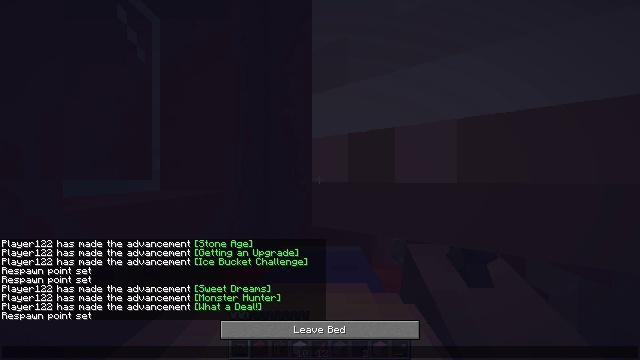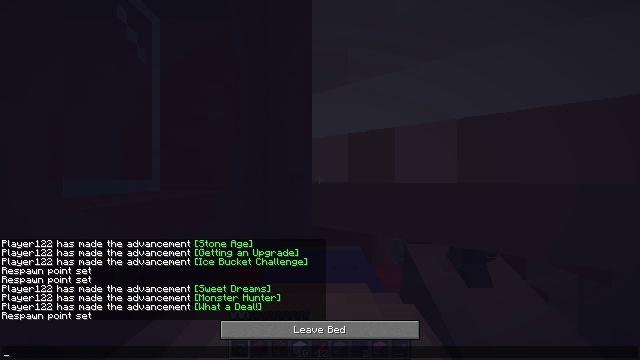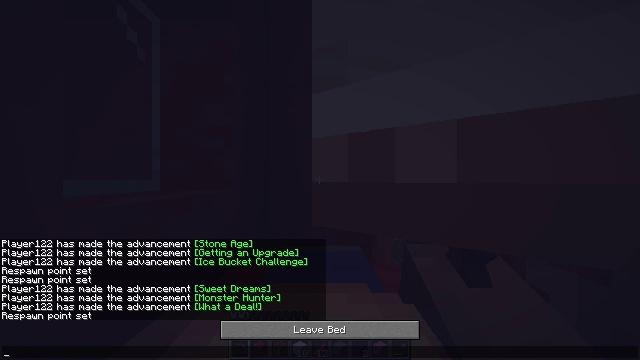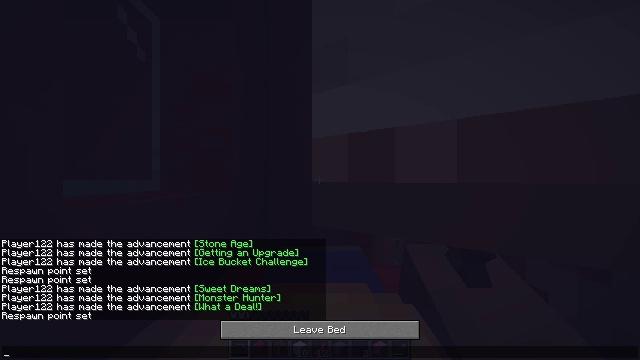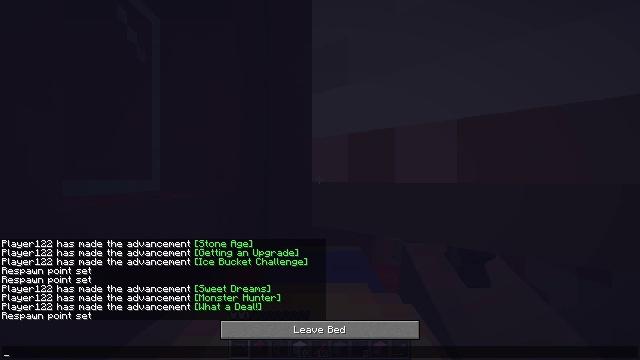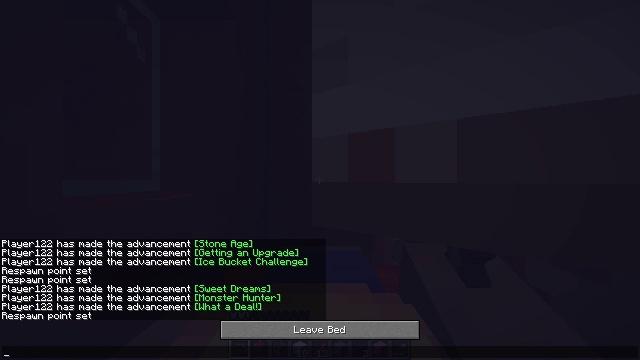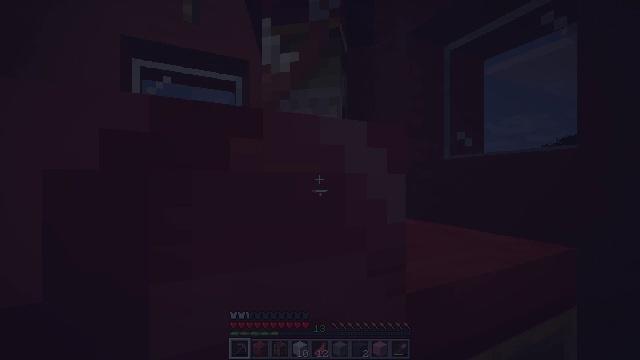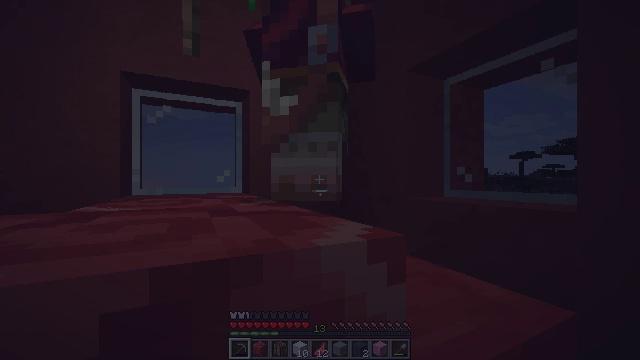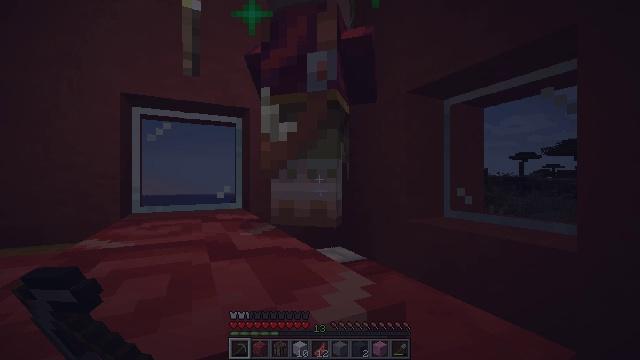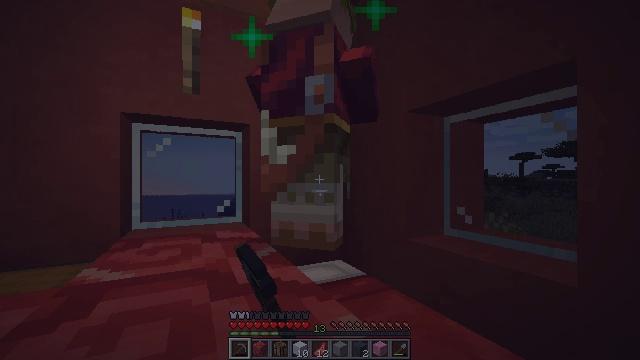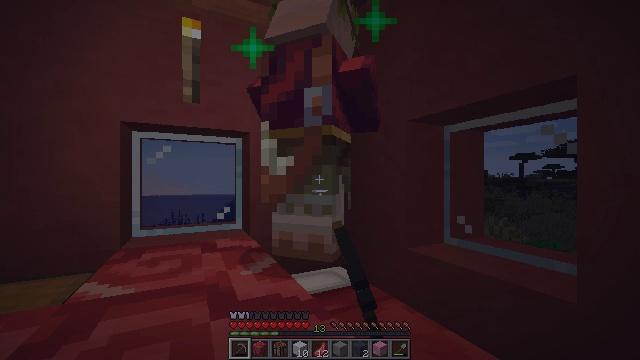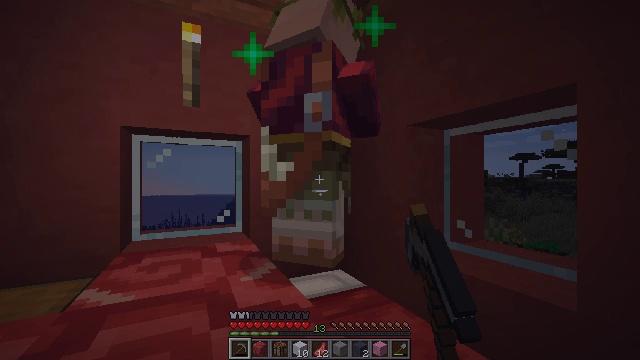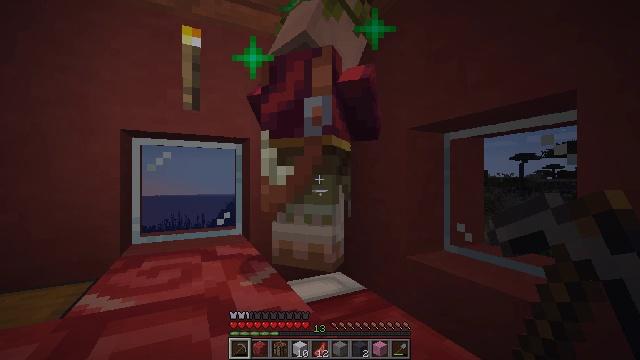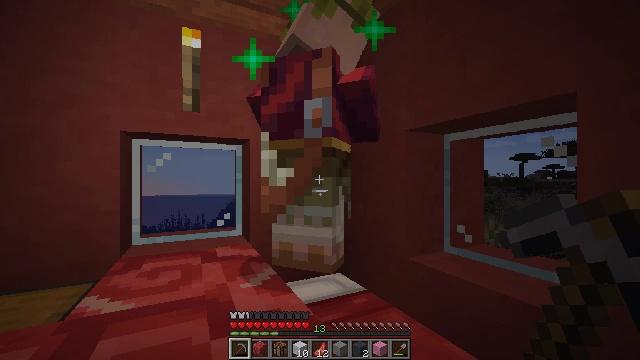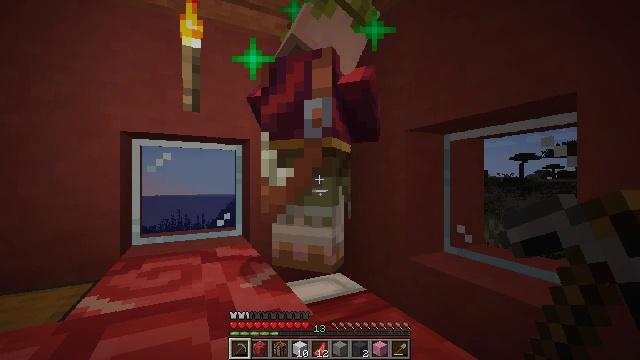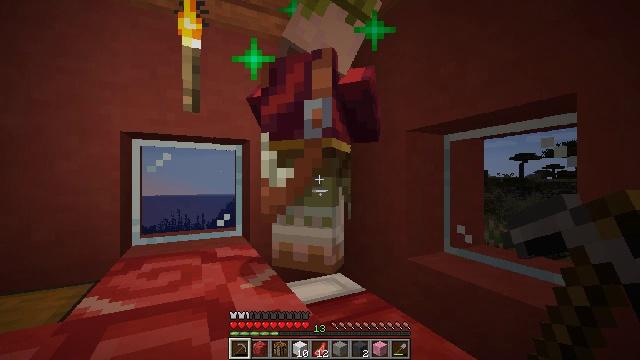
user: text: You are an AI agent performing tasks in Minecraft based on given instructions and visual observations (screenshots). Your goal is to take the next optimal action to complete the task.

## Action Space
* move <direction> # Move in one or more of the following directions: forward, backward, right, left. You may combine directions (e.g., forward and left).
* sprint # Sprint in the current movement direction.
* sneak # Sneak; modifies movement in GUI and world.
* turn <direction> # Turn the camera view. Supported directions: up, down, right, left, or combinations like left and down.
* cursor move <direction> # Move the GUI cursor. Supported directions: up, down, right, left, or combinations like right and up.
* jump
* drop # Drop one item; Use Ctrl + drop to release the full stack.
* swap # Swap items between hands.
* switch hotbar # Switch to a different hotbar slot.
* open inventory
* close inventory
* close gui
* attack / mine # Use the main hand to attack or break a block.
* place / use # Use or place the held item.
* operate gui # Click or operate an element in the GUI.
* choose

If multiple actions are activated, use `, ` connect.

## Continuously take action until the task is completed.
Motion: motion action
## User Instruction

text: Break the red glazed terracotta block.
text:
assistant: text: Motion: no_op
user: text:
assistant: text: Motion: no_op
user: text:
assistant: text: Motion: no_op
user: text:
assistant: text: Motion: no_op
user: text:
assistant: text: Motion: no_op
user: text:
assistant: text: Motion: no_op
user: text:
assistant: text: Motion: close gui
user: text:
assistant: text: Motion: no_op
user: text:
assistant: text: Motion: no_op
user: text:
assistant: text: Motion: no_op
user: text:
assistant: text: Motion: no_op
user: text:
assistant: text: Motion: no_op
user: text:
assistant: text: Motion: no_op
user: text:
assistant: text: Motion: no_op
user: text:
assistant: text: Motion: no_op
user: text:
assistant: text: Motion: no_op
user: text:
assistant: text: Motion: no_op
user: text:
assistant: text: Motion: no_op
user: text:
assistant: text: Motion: no_op
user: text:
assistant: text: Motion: no_op
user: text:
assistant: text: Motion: no_op
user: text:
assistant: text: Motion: no_op
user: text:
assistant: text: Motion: no_op
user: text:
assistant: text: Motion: move back, turn left
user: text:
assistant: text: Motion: move back, turn left and up
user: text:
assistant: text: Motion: move back, turn up
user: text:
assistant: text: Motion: turn up
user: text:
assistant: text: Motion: no_op
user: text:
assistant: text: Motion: turn right
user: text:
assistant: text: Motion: turn right and down